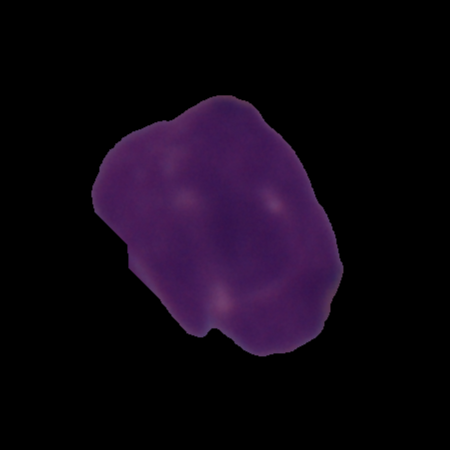
Label: cancer